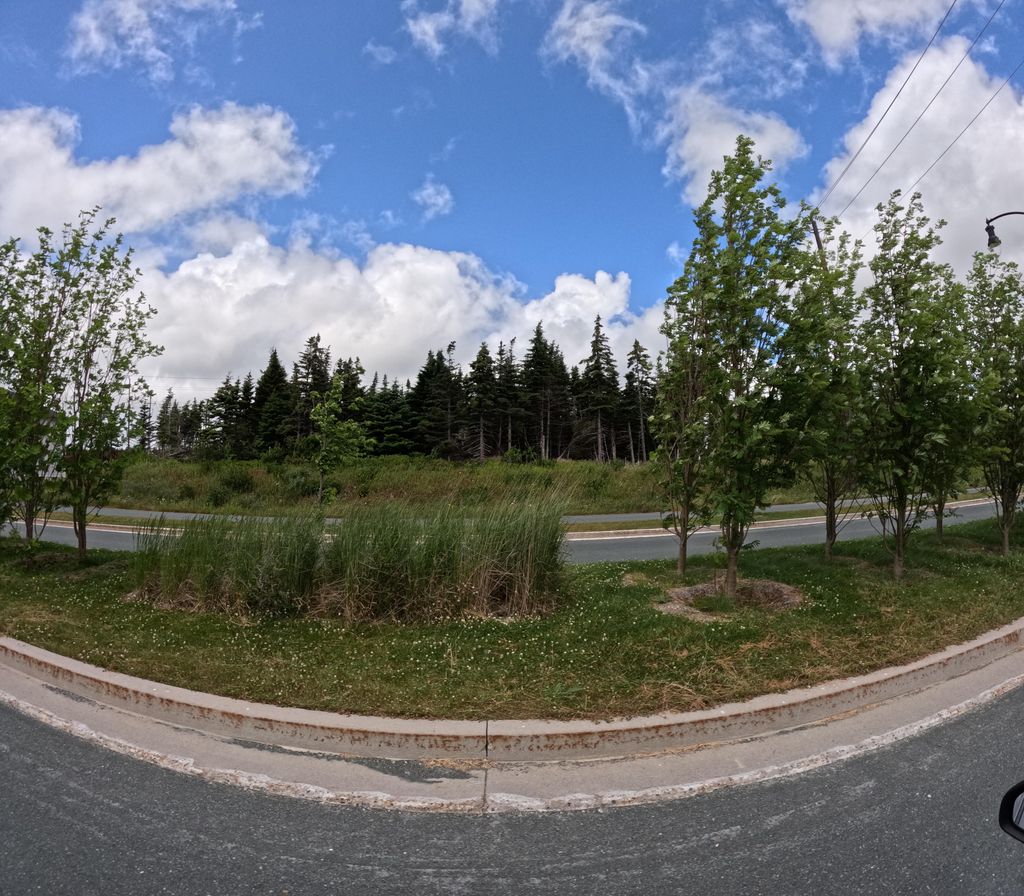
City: st_johns